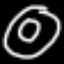
Label: donut